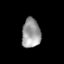
Tissue: lung
Cell type: Epithelial cells
Senescence score: 0.2033
Nuclear area (px): 530
Mean DAPI intensity: 156.689